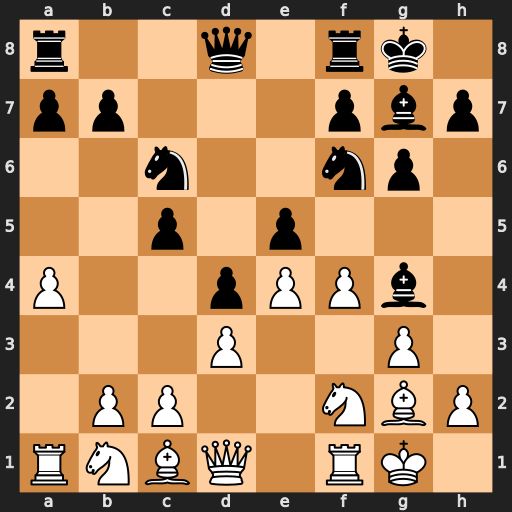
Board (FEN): r2q1rk1/pp3pbp/2n2np1/2p1p3/P2pPPb1/3P2P1/1PP2NBP/RNBQ1RK1
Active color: w
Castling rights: -
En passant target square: -
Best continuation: Nxg4 Nxg4 Qxg4